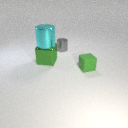
large green metal cube below large cyan metal cylinder